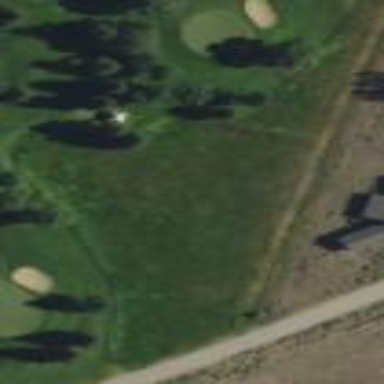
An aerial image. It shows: Rough area on grassy golf course.